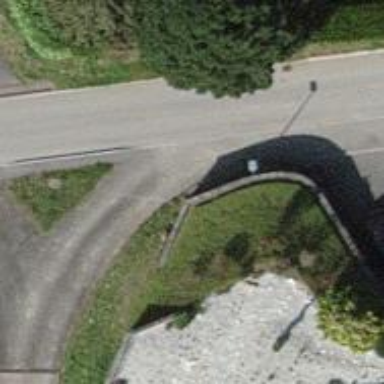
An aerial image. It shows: Driveway with sidewalk.